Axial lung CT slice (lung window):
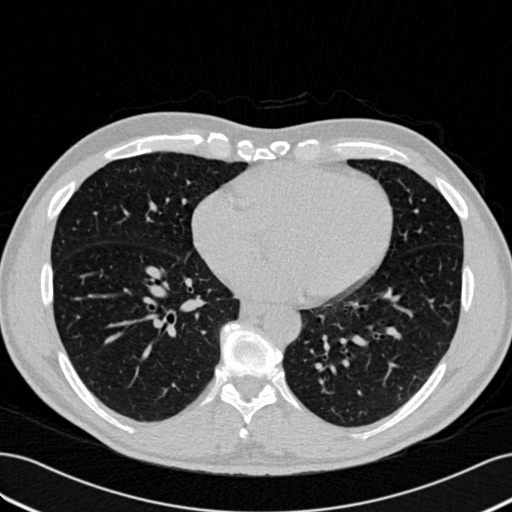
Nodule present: no